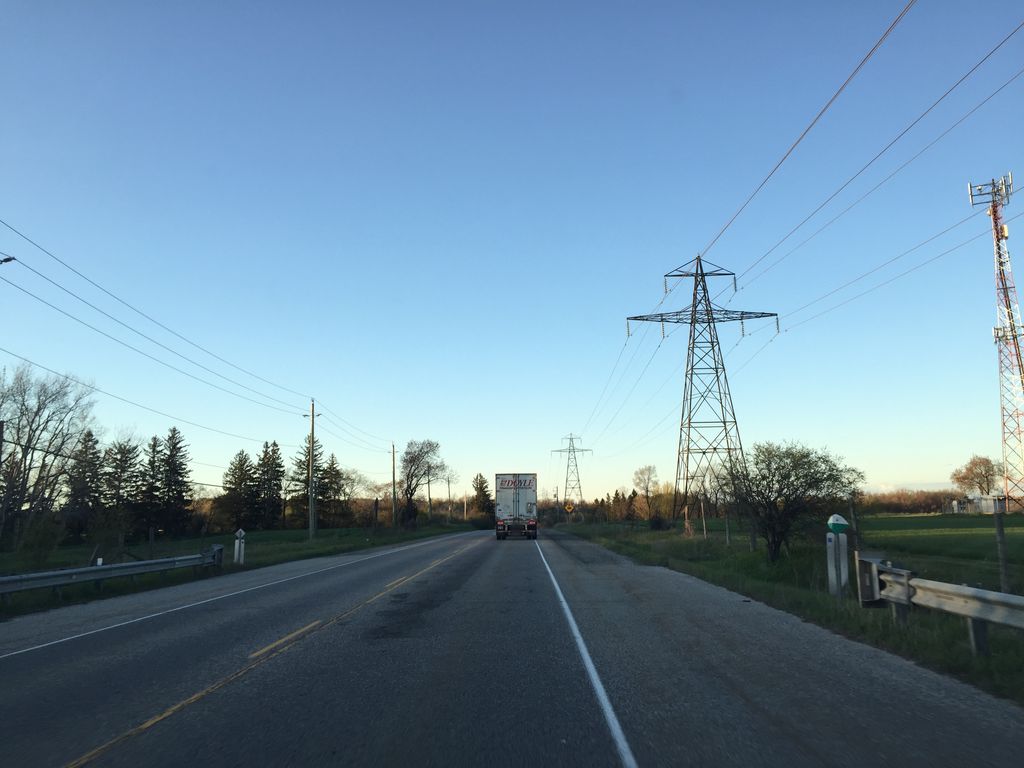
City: kitchener-waterloo